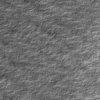
Label: not_dusty